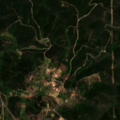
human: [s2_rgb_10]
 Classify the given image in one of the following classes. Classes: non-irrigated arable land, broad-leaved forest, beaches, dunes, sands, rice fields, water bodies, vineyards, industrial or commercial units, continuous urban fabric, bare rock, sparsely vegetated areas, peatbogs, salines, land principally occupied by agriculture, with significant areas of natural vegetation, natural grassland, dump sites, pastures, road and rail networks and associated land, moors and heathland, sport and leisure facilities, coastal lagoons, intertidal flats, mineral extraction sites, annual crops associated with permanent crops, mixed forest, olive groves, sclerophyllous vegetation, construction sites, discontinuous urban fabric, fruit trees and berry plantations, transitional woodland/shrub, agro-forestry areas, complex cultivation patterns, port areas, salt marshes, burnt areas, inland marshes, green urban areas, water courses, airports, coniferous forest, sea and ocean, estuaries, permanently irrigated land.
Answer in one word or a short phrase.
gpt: annual crops associated with permanent crops, transitional woodland/shrub